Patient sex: M
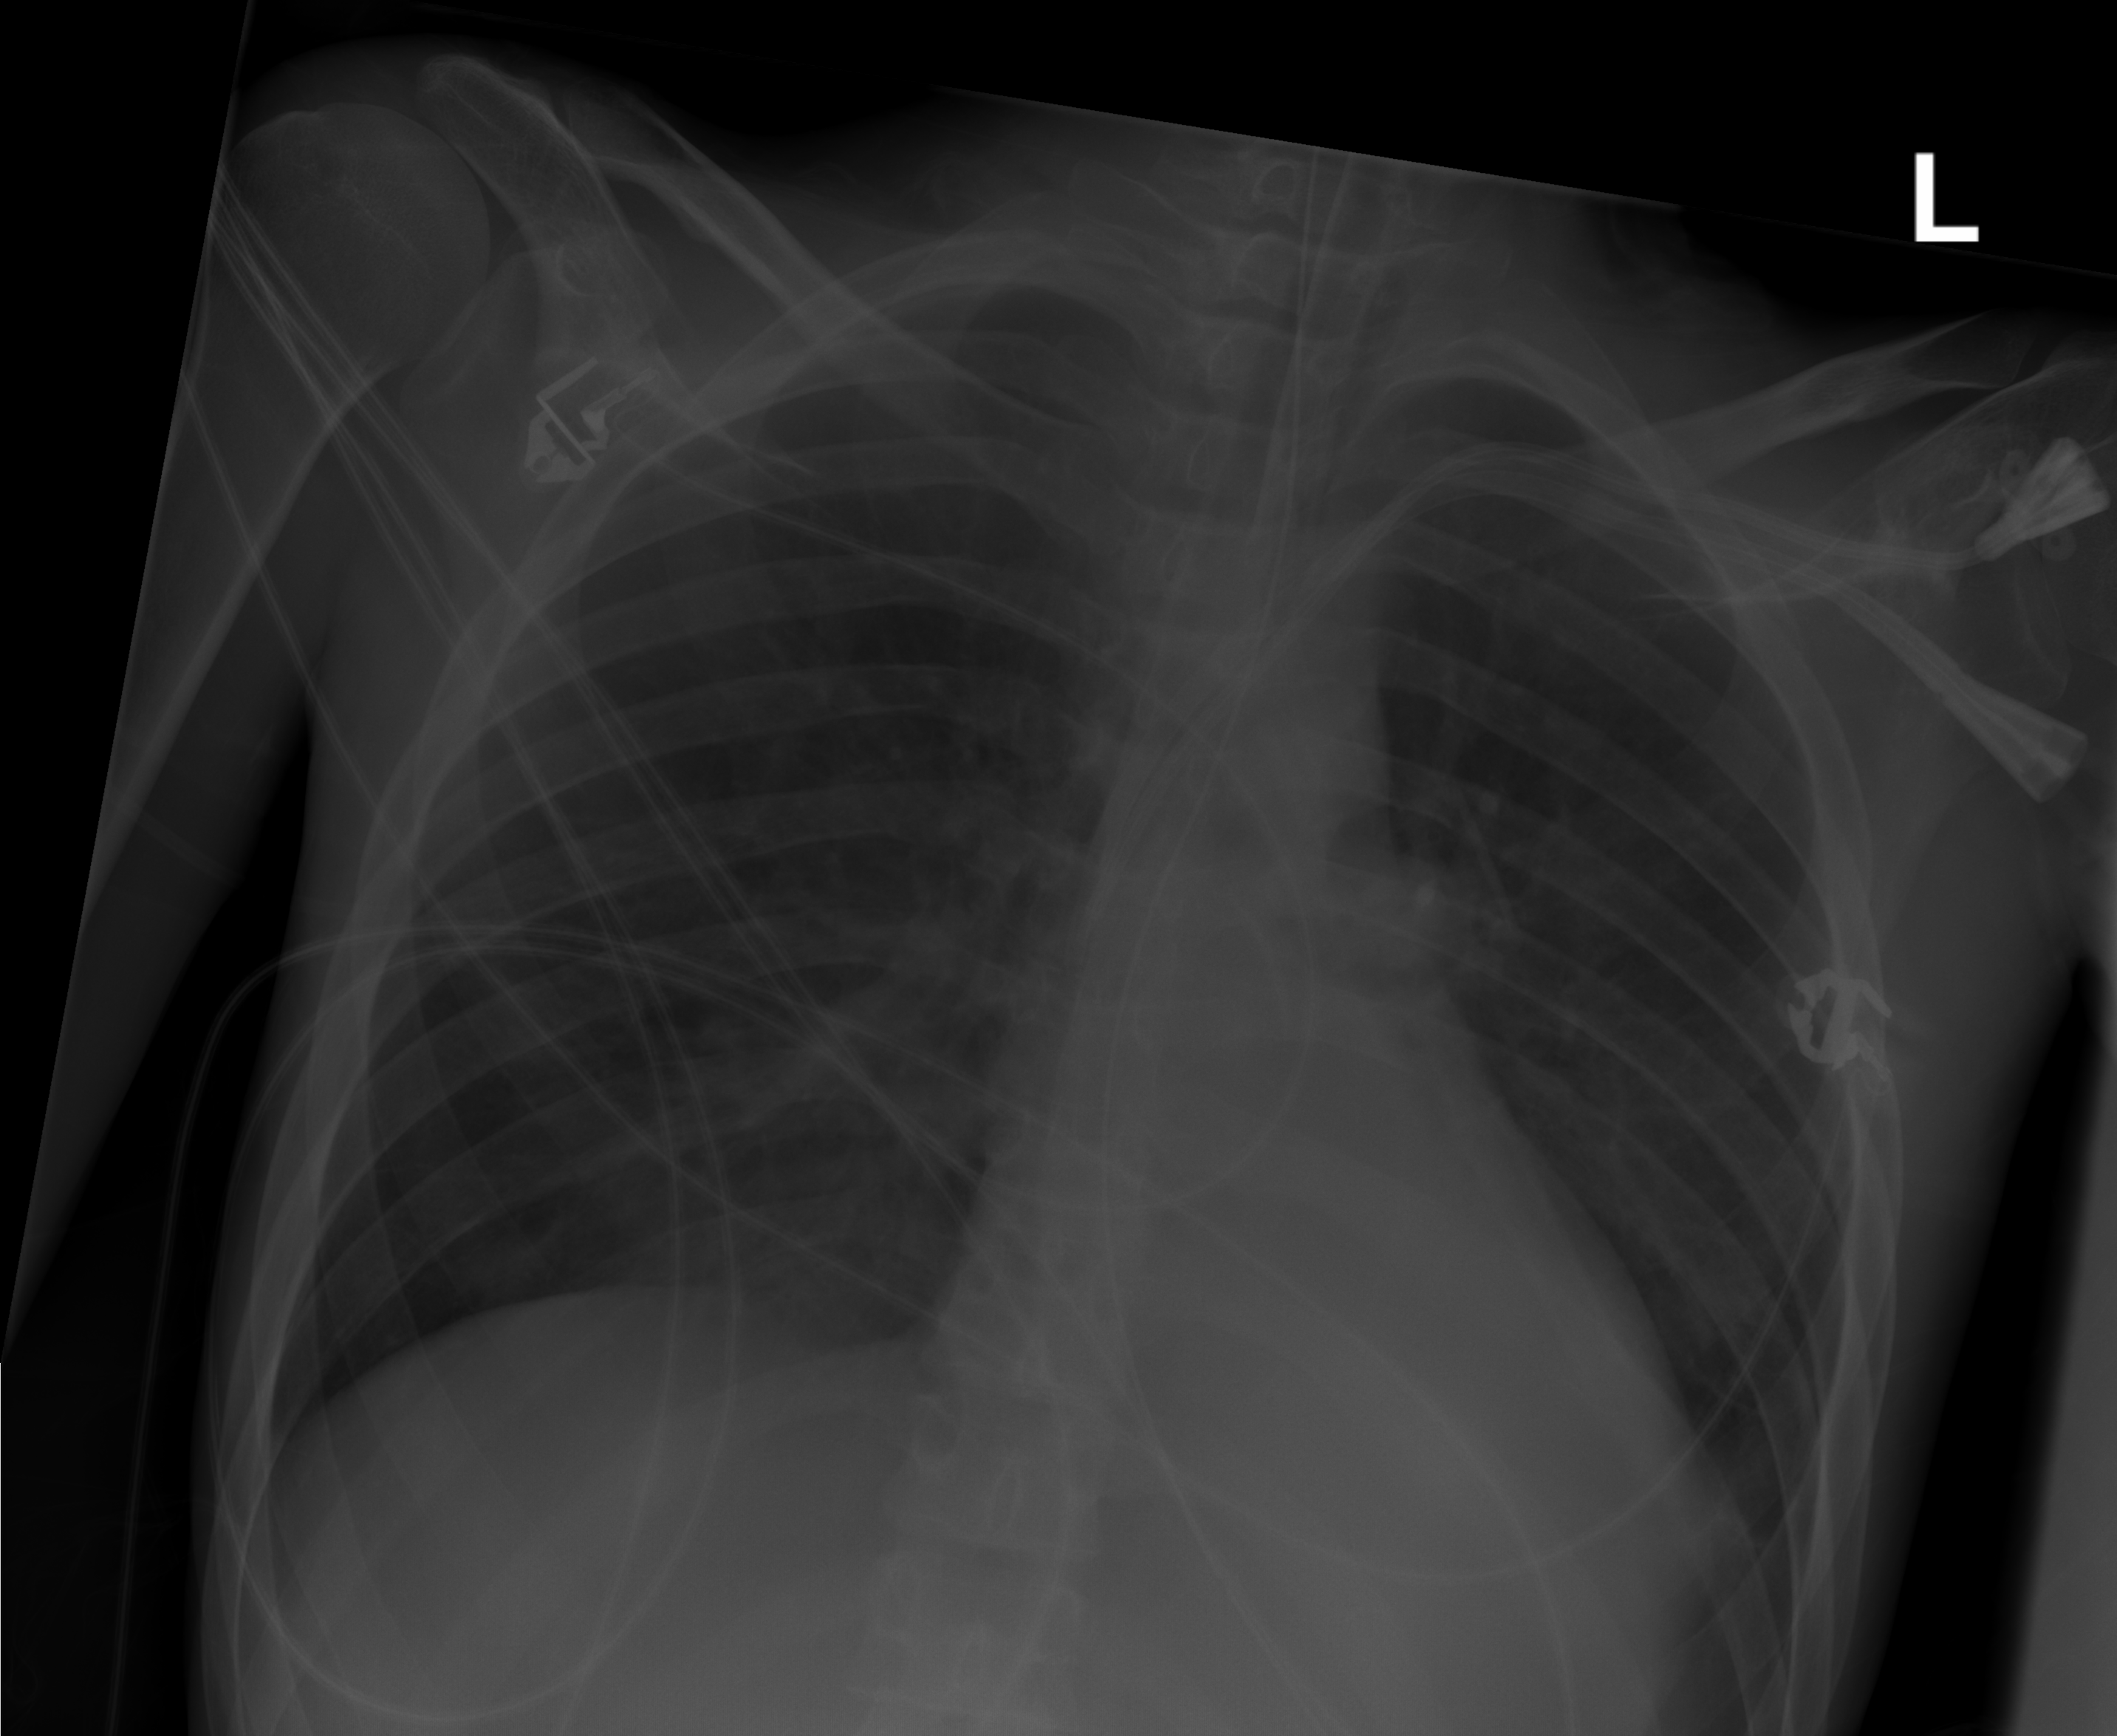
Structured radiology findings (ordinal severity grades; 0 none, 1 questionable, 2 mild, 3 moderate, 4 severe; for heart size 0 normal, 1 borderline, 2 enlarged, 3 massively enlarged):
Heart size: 0
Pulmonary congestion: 0
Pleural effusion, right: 0
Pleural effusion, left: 0
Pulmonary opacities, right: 1
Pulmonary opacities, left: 0
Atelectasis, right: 0
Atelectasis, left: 0